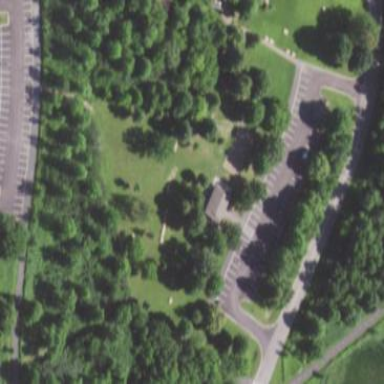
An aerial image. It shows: Picnic site for tourists.